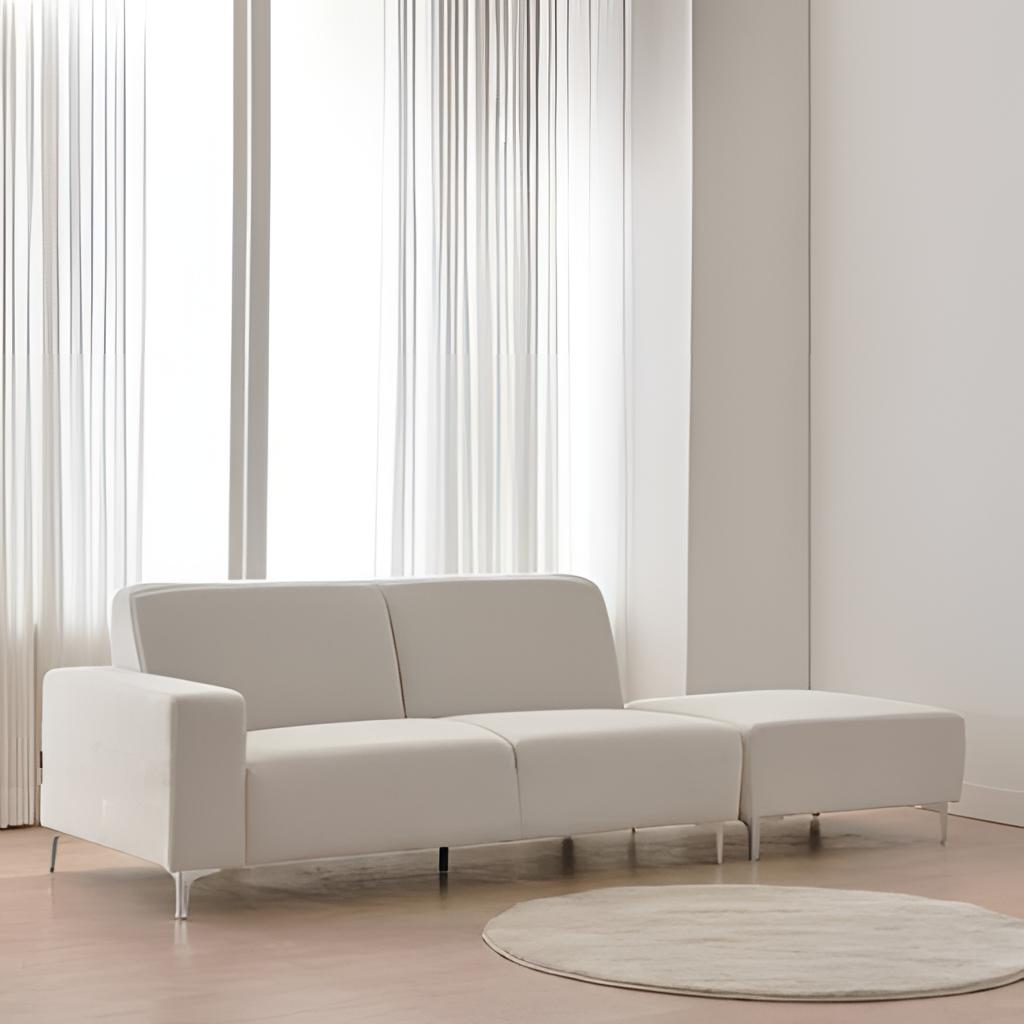
living room, white leather sofa, white fabric wallpaper, with solid pattern, minimalist, wood flooring, with plank pattern